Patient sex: F
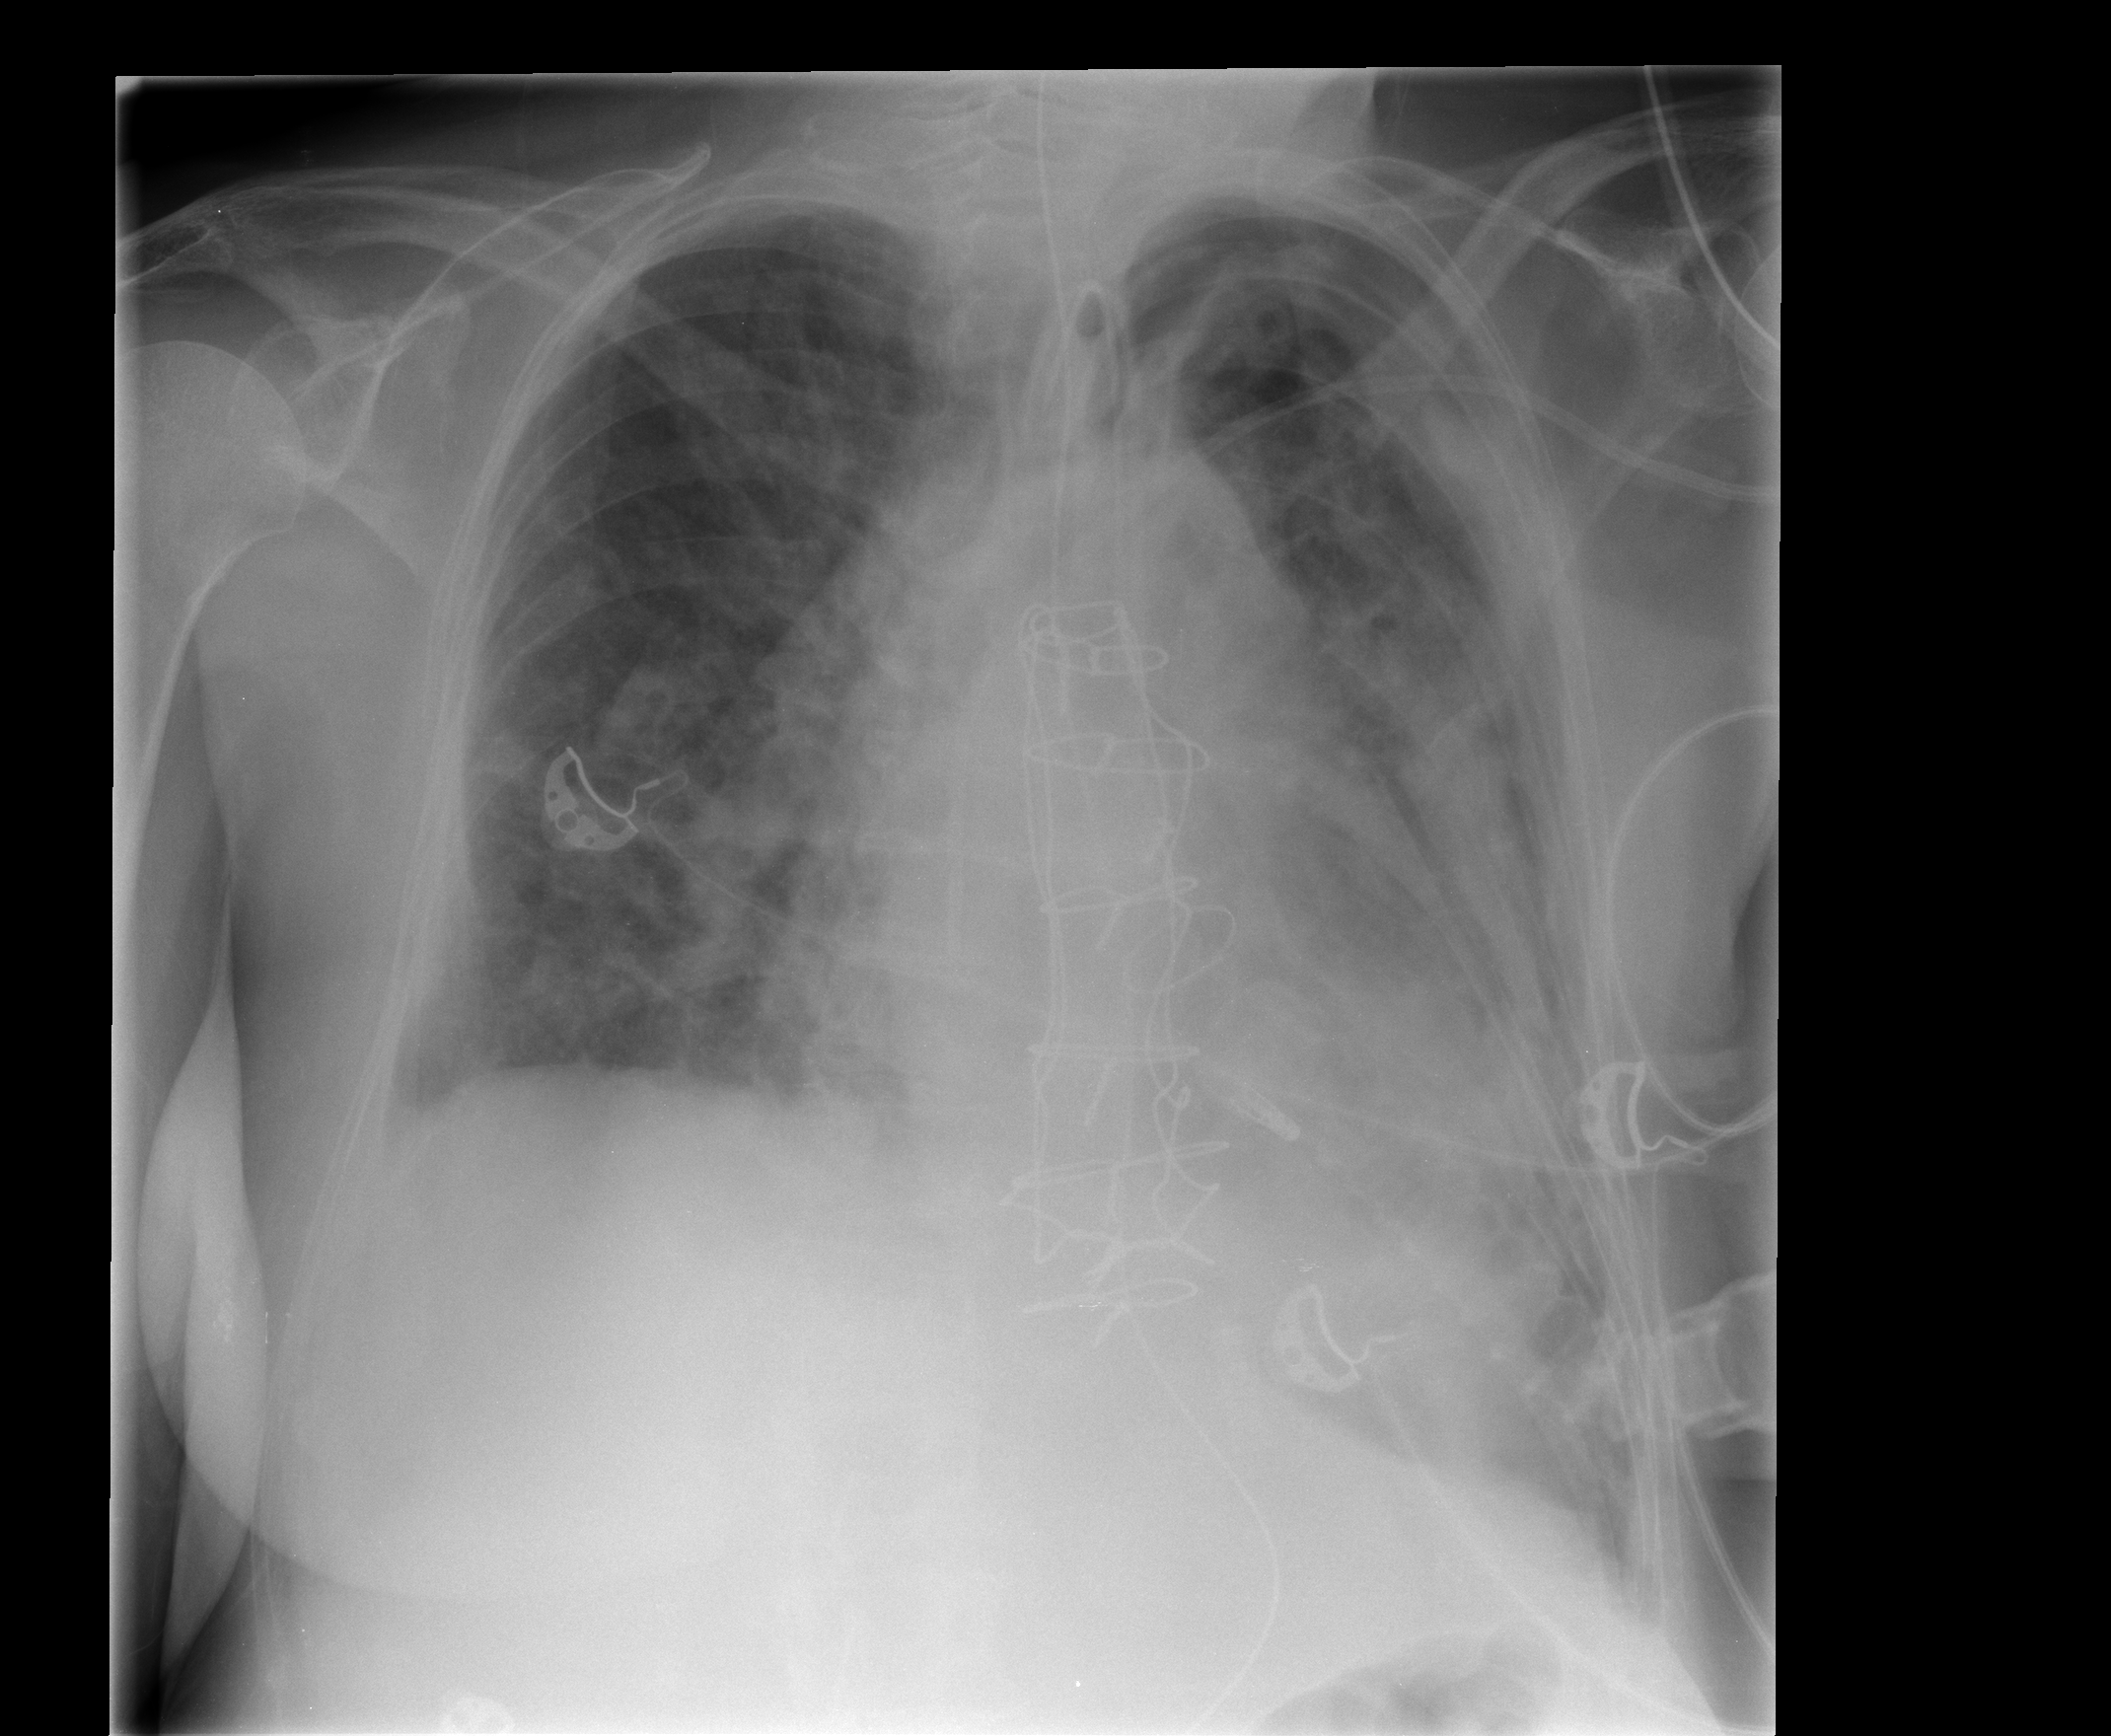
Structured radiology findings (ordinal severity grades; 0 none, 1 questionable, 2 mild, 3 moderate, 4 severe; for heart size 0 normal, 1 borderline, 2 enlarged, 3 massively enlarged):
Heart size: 0
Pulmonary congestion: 2
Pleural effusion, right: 0
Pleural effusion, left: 3
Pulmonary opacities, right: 2
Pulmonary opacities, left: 3
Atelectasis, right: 2
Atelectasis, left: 2